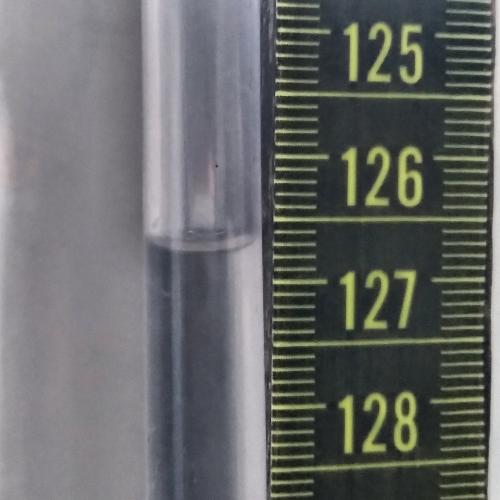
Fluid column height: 126.7 cm